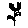
Label: flower